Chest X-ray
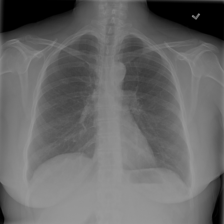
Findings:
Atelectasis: negative
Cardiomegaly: negative
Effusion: negative
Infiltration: negative
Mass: negative
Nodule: negative
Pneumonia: negative
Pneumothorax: negative
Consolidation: negative
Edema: negative
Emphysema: negative
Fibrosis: negative
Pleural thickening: negative
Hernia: negative